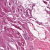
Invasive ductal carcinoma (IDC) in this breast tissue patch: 0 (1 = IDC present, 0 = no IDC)